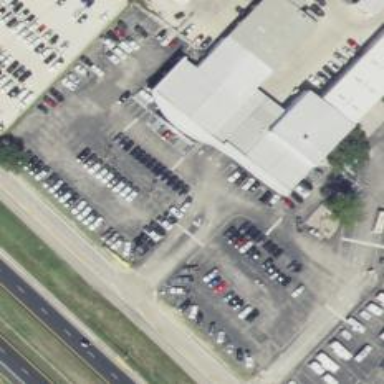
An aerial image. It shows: Building that houses car shop.